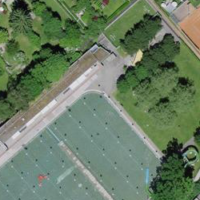
EUNIS habitat code: 53
Species observed at this site:
Lysimachia nummularia